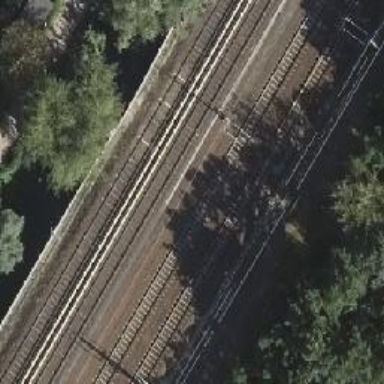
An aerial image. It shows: Railway switch.